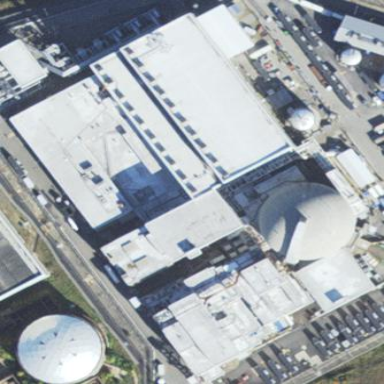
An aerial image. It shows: Building housing nuclear power generator.